Aerial crown-view tile of a tropical tree (Barro Colorado Island, Panama), acquired 20250317:
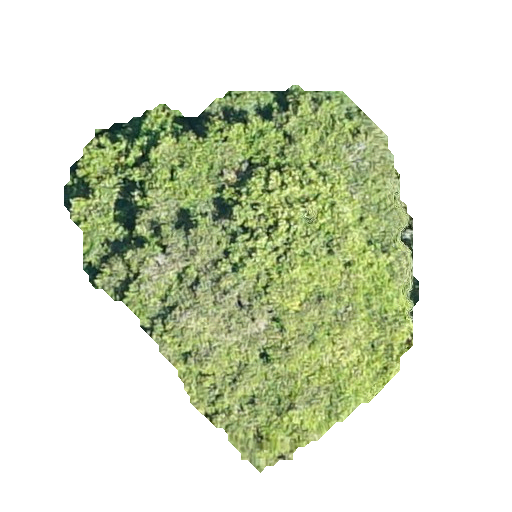
Species: Prioria copaifera
GBIF accepted scientific name: Prioria copaifera
Crown area: 137.291 m²